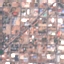
Land use / land cover class: Industrial